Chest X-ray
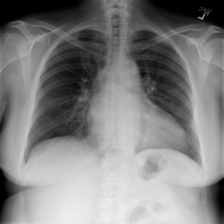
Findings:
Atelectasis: negative
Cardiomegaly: negative
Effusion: negative
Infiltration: negative
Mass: negative
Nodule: negative
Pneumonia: negative
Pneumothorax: negative
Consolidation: negative
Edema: negative
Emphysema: negative
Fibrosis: negative
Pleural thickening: negative
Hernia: negative